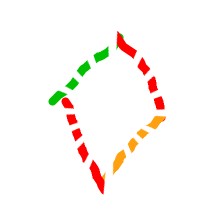
Shape: rhombus